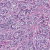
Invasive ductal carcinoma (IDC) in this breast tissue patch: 1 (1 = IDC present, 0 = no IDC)